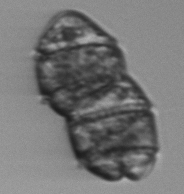
Label: Margalefidinium